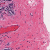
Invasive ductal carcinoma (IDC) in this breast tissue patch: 0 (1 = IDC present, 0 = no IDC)